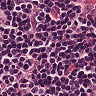
Metastatic tissue present: no